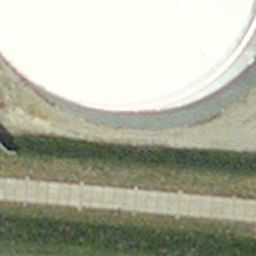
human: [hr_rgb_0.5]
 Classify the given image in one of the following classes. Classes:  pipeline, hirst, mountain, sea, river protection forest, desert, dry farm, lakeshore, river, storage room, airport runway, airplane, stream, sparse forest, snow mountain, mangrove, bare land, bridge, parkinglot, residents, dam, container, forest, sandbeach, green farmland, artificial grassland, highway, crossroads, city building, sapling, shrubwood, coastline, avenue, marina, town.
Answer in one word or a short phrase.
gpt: storage room